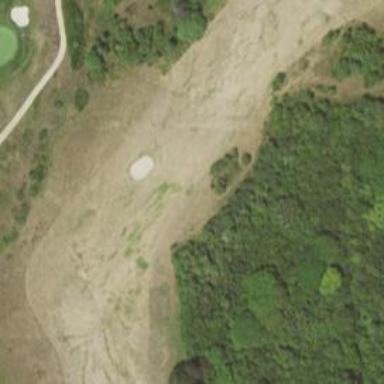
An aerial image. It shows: Golf hole.